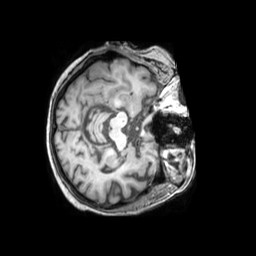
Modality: T1w
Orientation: axial
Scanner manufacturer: philips
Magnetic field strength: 3 T
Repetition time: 0.009898 s
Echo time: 0.004604 s